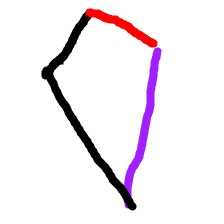
Shape: kite